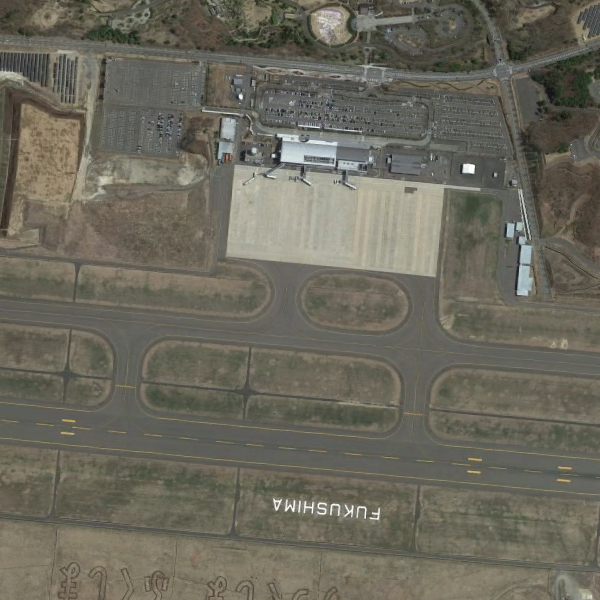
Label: Airport